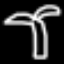
Label: palm tree